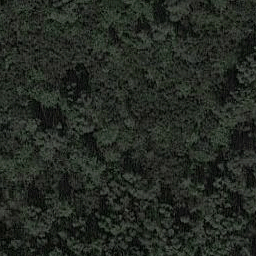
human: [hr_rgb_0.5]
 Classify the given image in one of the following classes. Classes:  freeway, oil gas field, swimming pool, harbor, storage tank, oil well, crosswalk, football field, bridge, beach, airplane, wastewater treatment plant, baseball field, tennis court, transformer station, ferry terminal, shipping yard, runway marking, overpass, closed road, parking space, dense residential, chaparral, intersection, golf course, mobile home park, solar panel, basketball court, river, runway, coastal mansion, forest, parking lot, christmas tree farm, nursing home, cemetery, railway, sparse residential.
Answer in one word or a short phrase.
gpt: forest